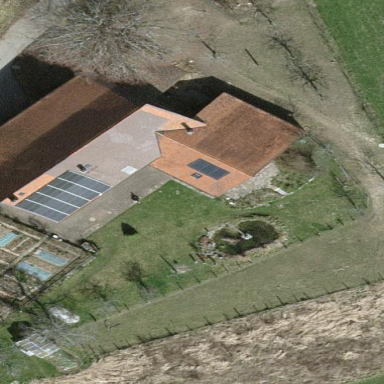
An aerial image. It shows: Farmyard area.